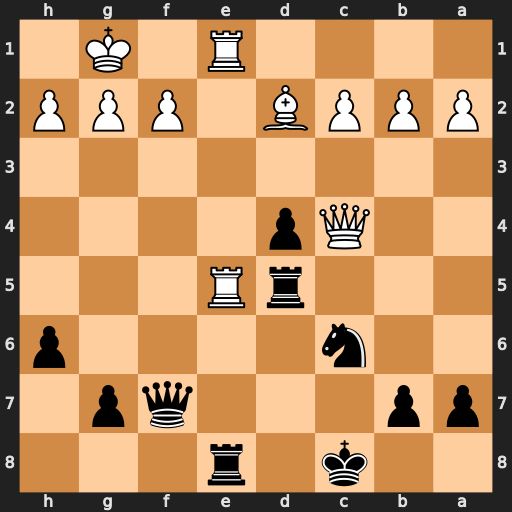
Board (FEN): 2k1r3/pp3qp1/2n4p/3rR3/2Qp4/8/PPPB1PPP/4R1K1
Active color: b
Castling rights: -
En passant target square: -
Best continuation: Rdxe5 Rxe5 Qxc4